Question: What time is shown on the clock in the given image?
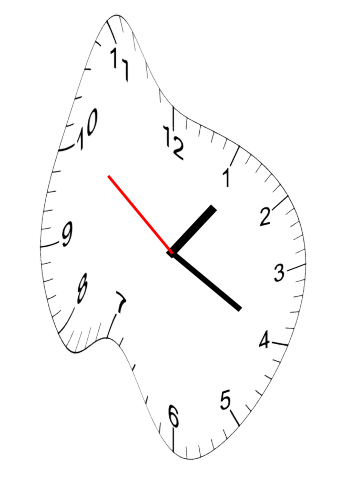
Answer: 01:19:51